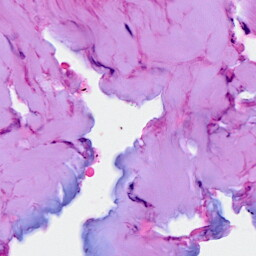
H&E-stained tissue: Breast